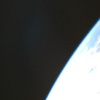
Label: space